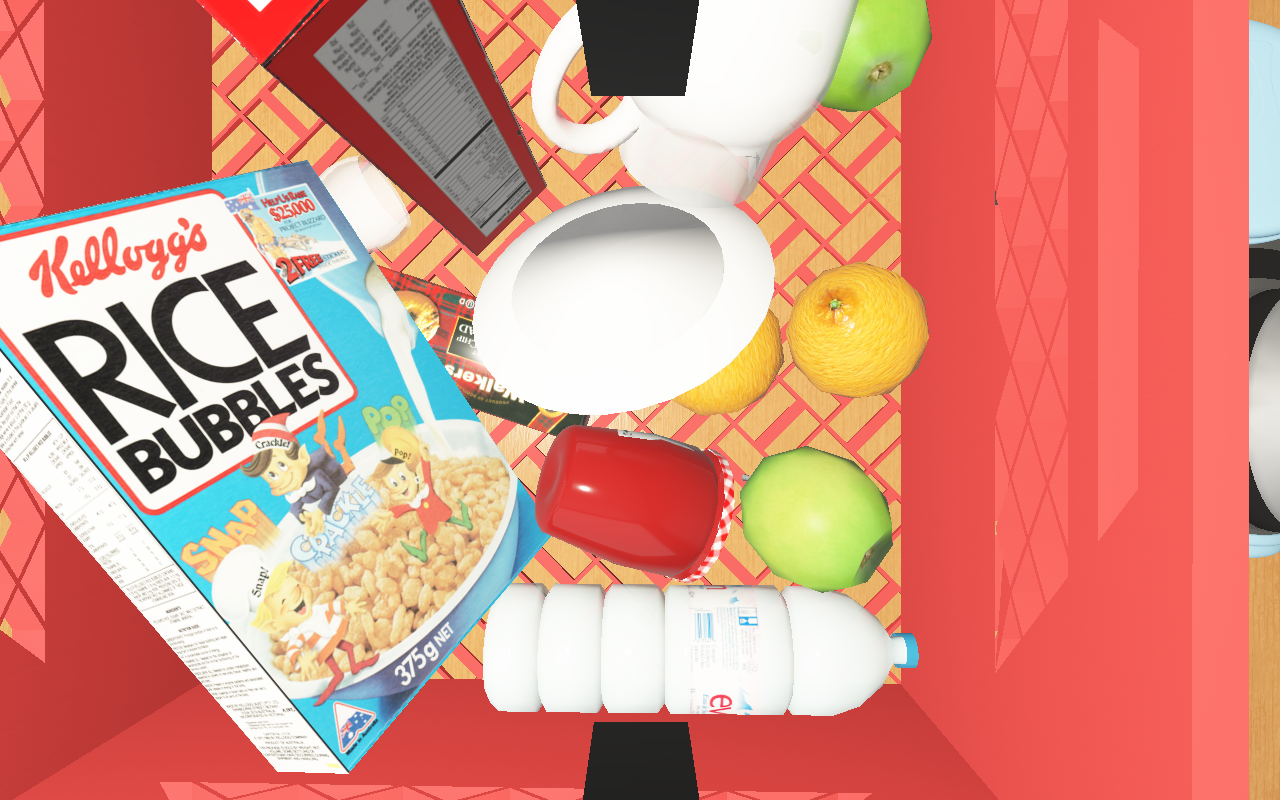
Objects in the scene:
carafe
water bottle
apple
orange
spoon
plate
glass
jam jar
cereal box